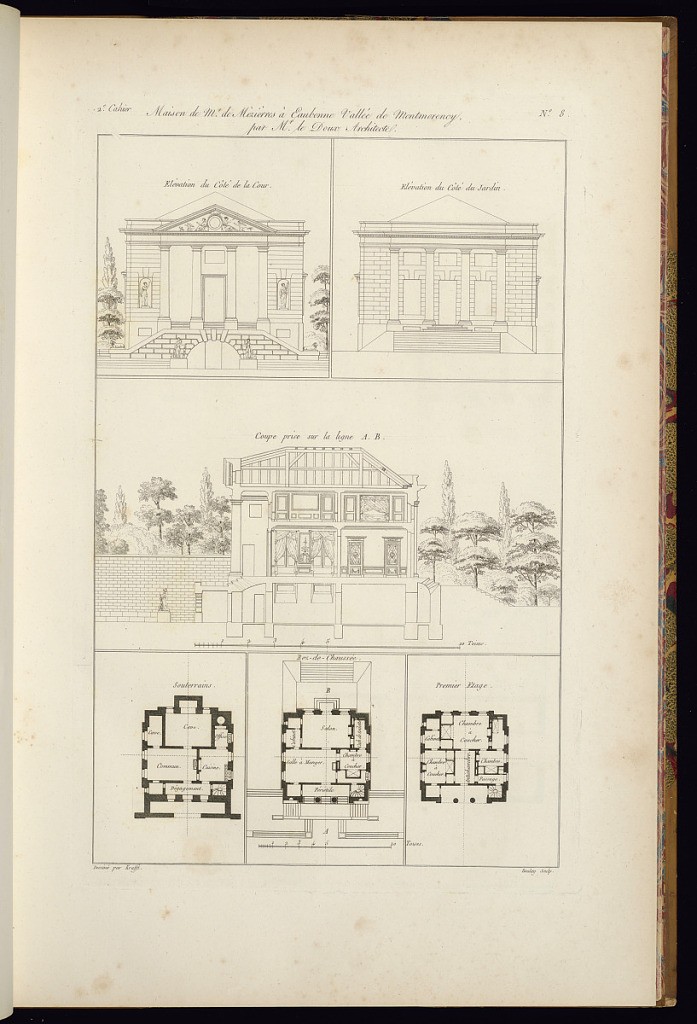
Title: Maison de Mr. de Mèzièrres à Eaubonne Vallée de Montmorency par Mr. le Doux Architect
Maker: Jean-Charles Krafft, French, 1764 - 1833
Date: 1812
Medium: Etching and engraving on paper
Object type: Print
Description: An architectural print illustrating a house with two exterior elevations, an interior section view, and three floor plans for the basement, ground floor, and first floor. The house features neoclassical motifs, columns, and statues in niches. The plate is titled, numbered, and signed.